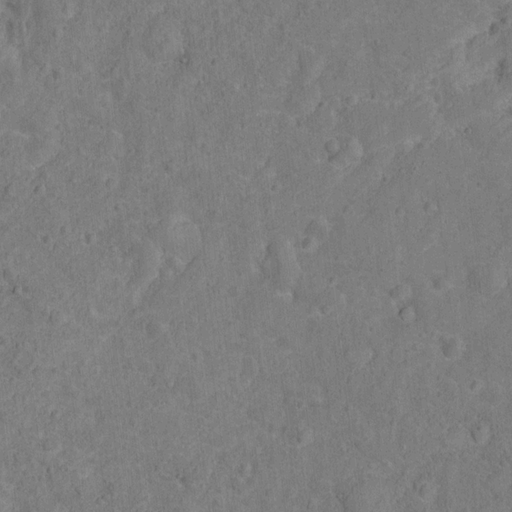
Classes present: Background